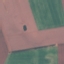
Label: AnnualCrop